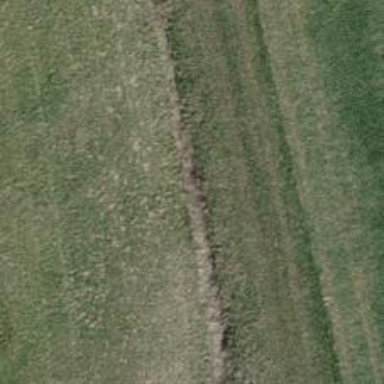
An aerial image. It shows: Ditch in the surroundings.